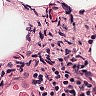
Metastatic tissue present: no